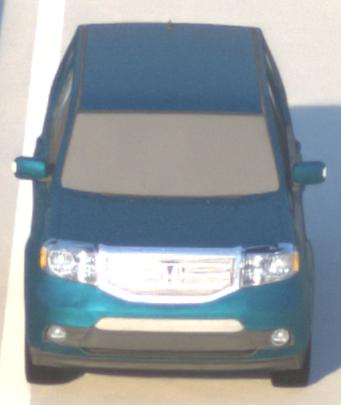
Make: Honda
Model: Pilot
Detailed model: Gen. 2 Facelift
Model produced from: 2012
Model produced until: 2015
Doors: 5
Color: blue
Road condition: dry road
Daytime: sunrise or sunset
Contrast: medium contrast